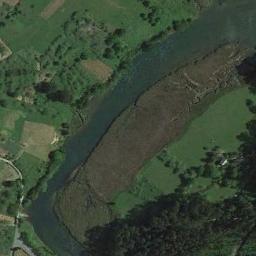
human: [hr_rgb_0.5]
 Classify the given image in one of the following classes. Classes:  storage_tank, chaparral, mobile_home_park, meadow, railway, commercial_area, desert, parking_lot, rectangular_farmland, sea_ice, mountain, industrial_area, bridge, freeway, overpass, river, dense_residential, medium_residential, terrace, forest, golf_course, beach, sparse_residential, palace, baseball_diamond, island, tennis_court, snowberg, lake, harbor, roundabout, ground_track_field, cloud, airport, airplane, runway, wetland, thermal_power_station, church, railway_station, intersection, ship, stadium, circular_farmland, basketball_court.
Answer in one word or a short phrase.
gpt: river